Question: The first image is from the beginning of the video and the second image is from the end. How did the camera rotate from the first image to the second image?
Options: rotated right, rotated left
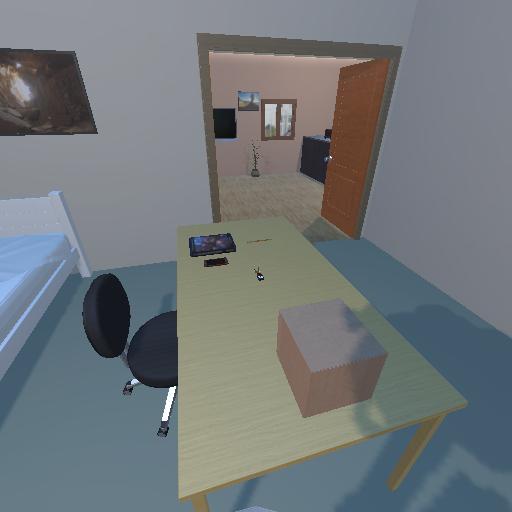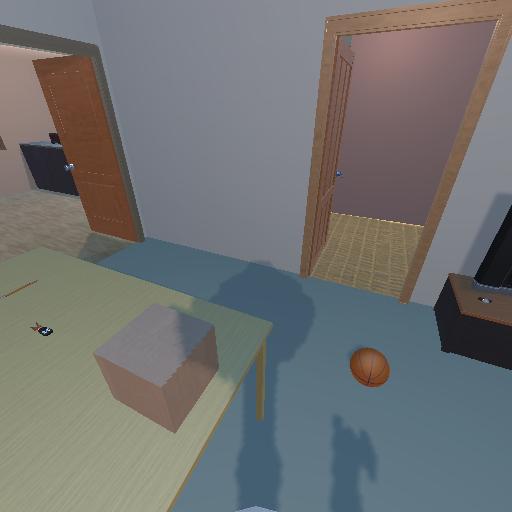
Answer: rotated right